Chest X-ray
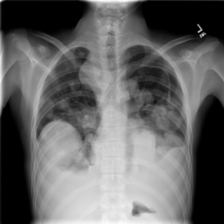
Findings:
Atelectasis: negative
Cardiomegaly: negative
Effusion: positive
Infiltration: negative
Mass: positive
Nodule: negative
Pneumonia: negative
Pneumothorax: negative
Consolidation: negative
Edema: negative
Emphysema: negative
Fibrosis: negative
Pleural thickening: positive
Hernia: negative